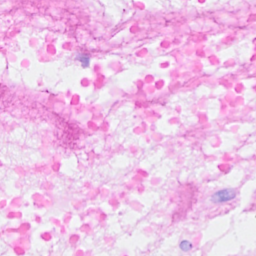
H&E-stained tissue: Breast